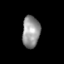
Tissue: skin
Cell type: Epithelial cells
Senescence score: 0.6828
Nuclear area (px): 543
Mean DAPI intensity: 149.204